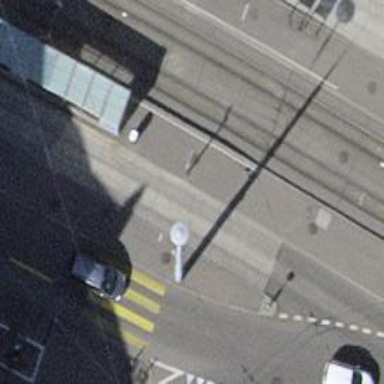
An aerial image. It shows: Bus stop for trolleybuses with designated stop position.